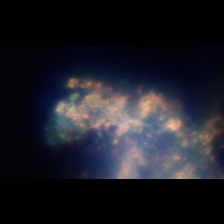
Taxon: Ciliates
Group: Other